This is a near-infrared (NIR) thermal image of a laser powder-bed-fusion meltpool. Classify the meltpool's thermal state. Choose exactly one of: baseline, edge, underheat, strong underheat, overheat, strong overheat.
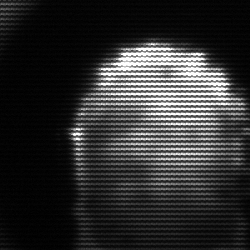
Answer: baseline